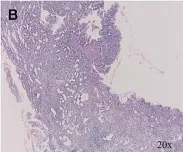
More than 50 IgG4positive cells per high-power field.
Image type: pathology (immunostaining)